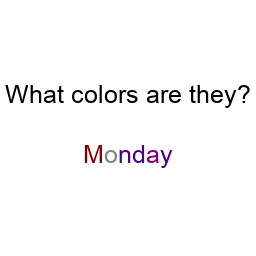
Color: maroon, gray, indigo, indigo, purple, indigo
Background color: white
Question text color: black